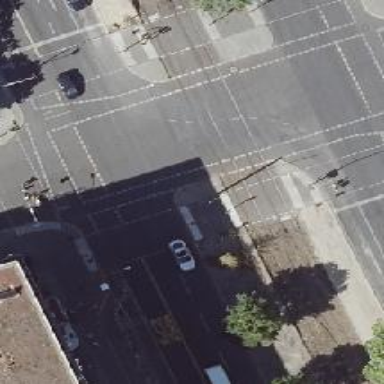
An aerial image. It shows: Road crossing with traffic signals.